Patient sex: M
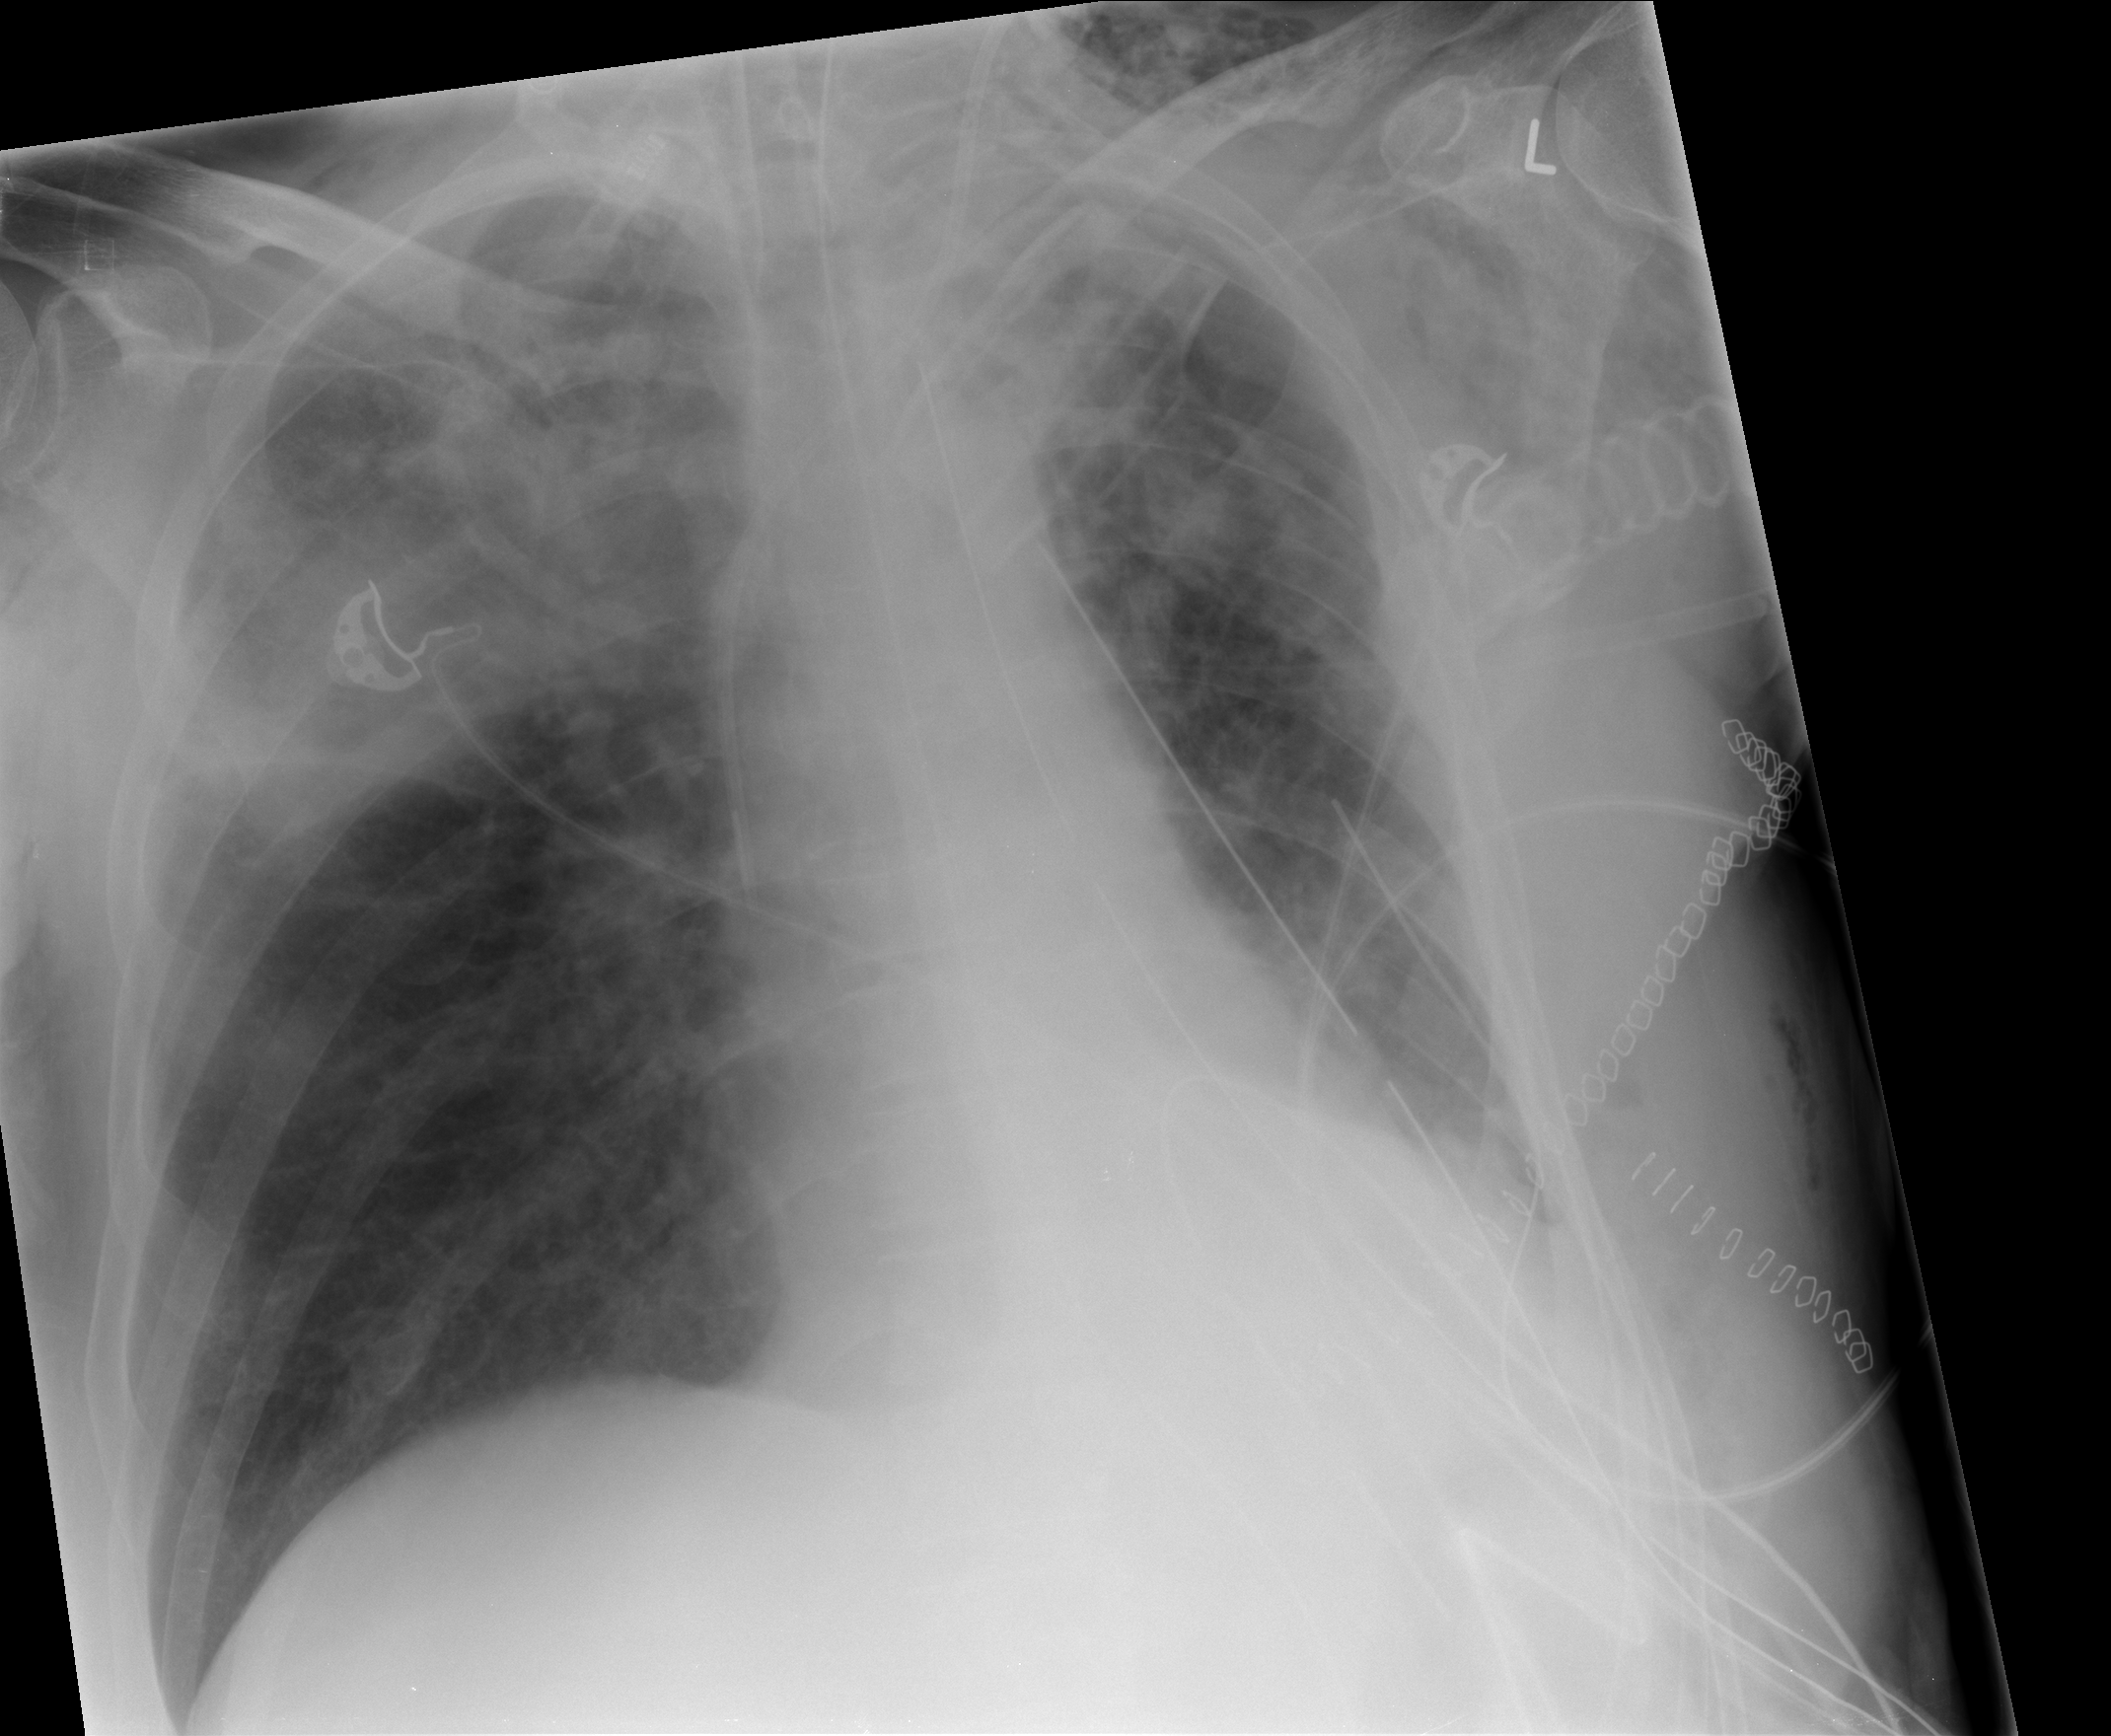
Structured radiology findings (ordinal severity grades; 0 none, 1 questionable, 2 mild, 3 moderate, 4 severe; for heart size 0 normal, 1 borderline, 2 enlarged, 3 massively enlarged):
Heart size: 0
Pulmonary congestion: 2
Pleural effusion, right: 0
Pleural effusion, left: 2
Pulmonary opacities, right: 2
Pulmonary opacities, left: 2
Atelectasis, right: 2
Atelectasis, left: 2